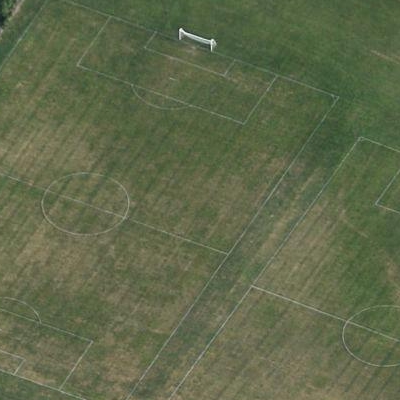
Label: aGrass